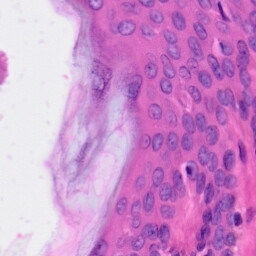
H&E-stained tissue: Skin